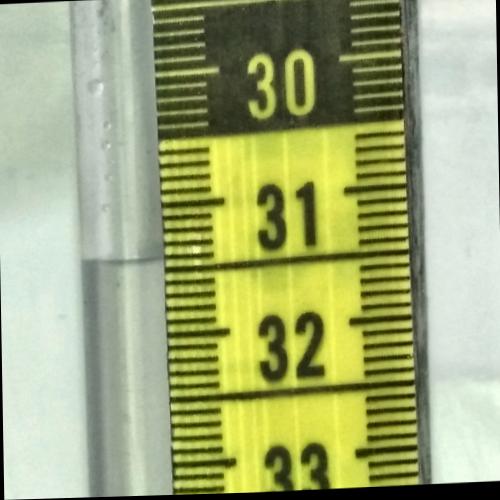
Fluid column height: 31.4 cm